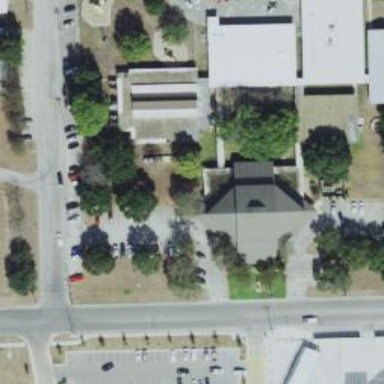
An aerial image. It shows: Beautiful church building.